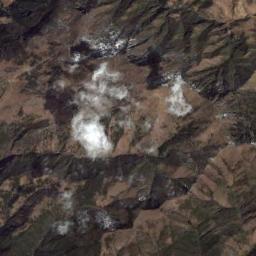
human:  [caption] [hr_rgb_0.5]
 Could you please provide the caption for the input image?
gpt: Sparse white clouds on a mountain where brown and green intersect .

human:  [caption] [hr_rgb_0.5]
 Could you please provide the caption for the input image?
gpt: There is a little thin cloud above the farmland .

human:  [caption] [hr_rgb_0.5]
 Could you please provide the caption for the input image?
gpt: The white cloud is above the mountain .

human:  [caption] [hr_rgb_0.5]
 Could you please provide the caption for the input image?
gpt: The cumulus clouds are located above the land covered by some vegetation while some ups and downs are on the land .

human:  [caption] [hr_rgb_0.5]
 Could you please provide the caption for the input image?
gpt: There are a few clouds over a mountain .